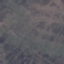
Land use / land cover class: HerbaceousVegetation